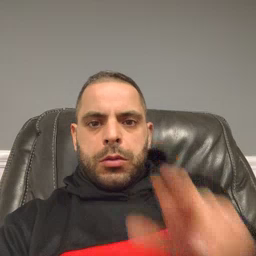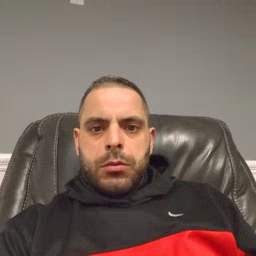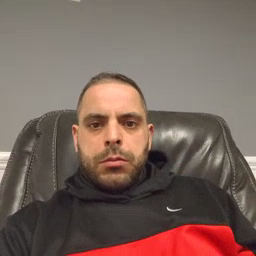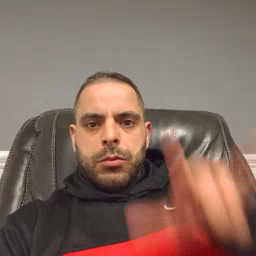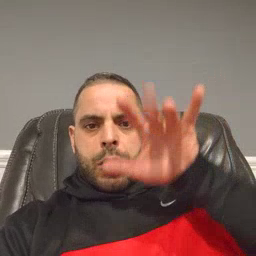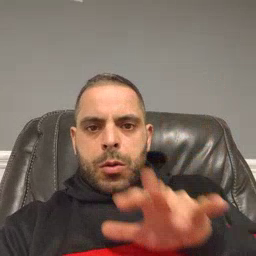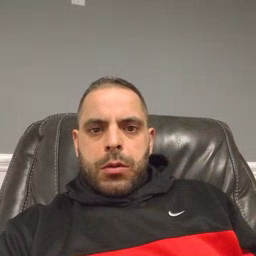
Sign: snow